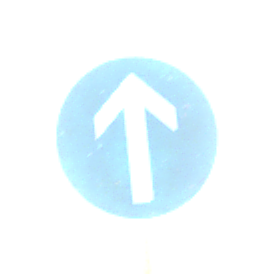
Verkehrszeichen: VorgeschriebeneFahrtrichtungGeradeaus
Umgebung: Outdoor, Nature
Tageszeit: SunriseSunset
Wetter: PartlyCloudy
Licht: Natural
Jahreszeit: NotSpecified
Kontrast: HighContrast